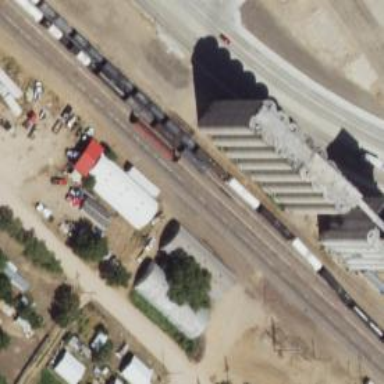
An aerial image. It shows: Railway siding with rails.